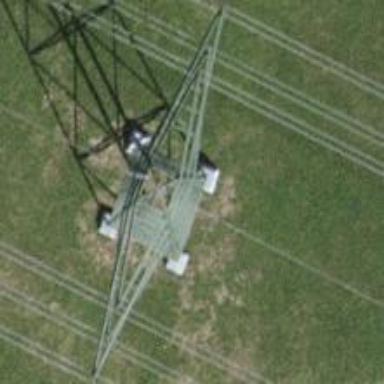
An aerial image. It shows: Power line is depicted.